Interaction volume radius: 5 \u00c5
Interaction volume height: 25 \u00c5
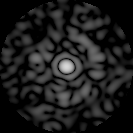
Disorder parameter: 0.8749